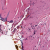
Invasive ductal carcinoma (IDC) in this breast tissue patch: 0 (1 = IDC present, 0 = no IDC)